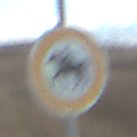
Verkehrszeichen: VerbotReiter
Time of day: SunriseSunset
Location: Outdoor (RoadRail)
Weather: PartlyCloudy
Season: NotSpecified
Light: Natural